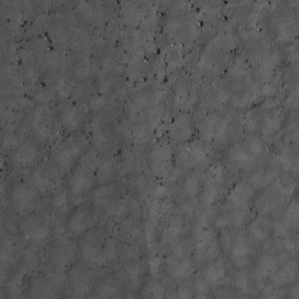
Label: non_frost